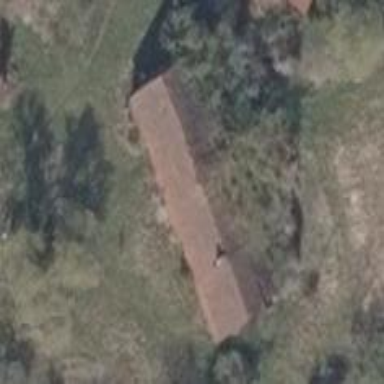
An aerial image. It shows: Gabled building.